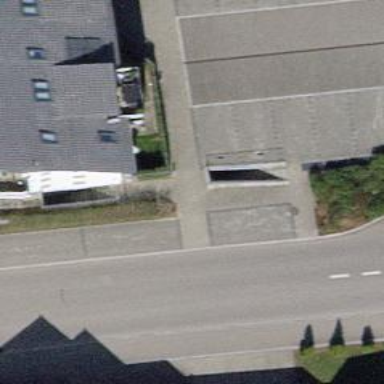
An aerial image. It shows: Sidewalk.